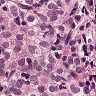
Metastatic tissue present: yes